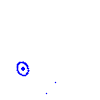
Particle: pion